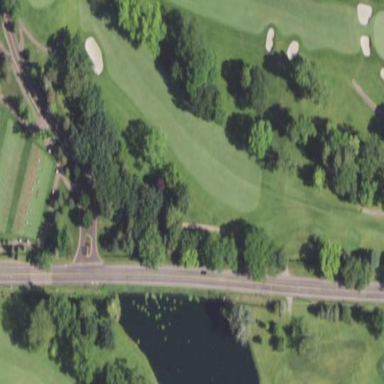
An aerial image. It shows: Scenic golf fairway.